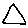
Label: triangle